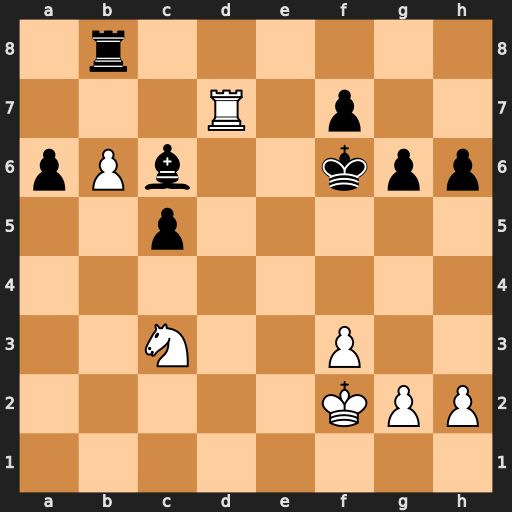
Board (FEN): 1r6/3R1p2/pPb2kpp/2p5/8/2N2P2/5KPP/8
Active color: w
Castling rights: -
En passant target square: -
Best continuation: Rd6+ Ke5 Rxc6